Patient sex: M
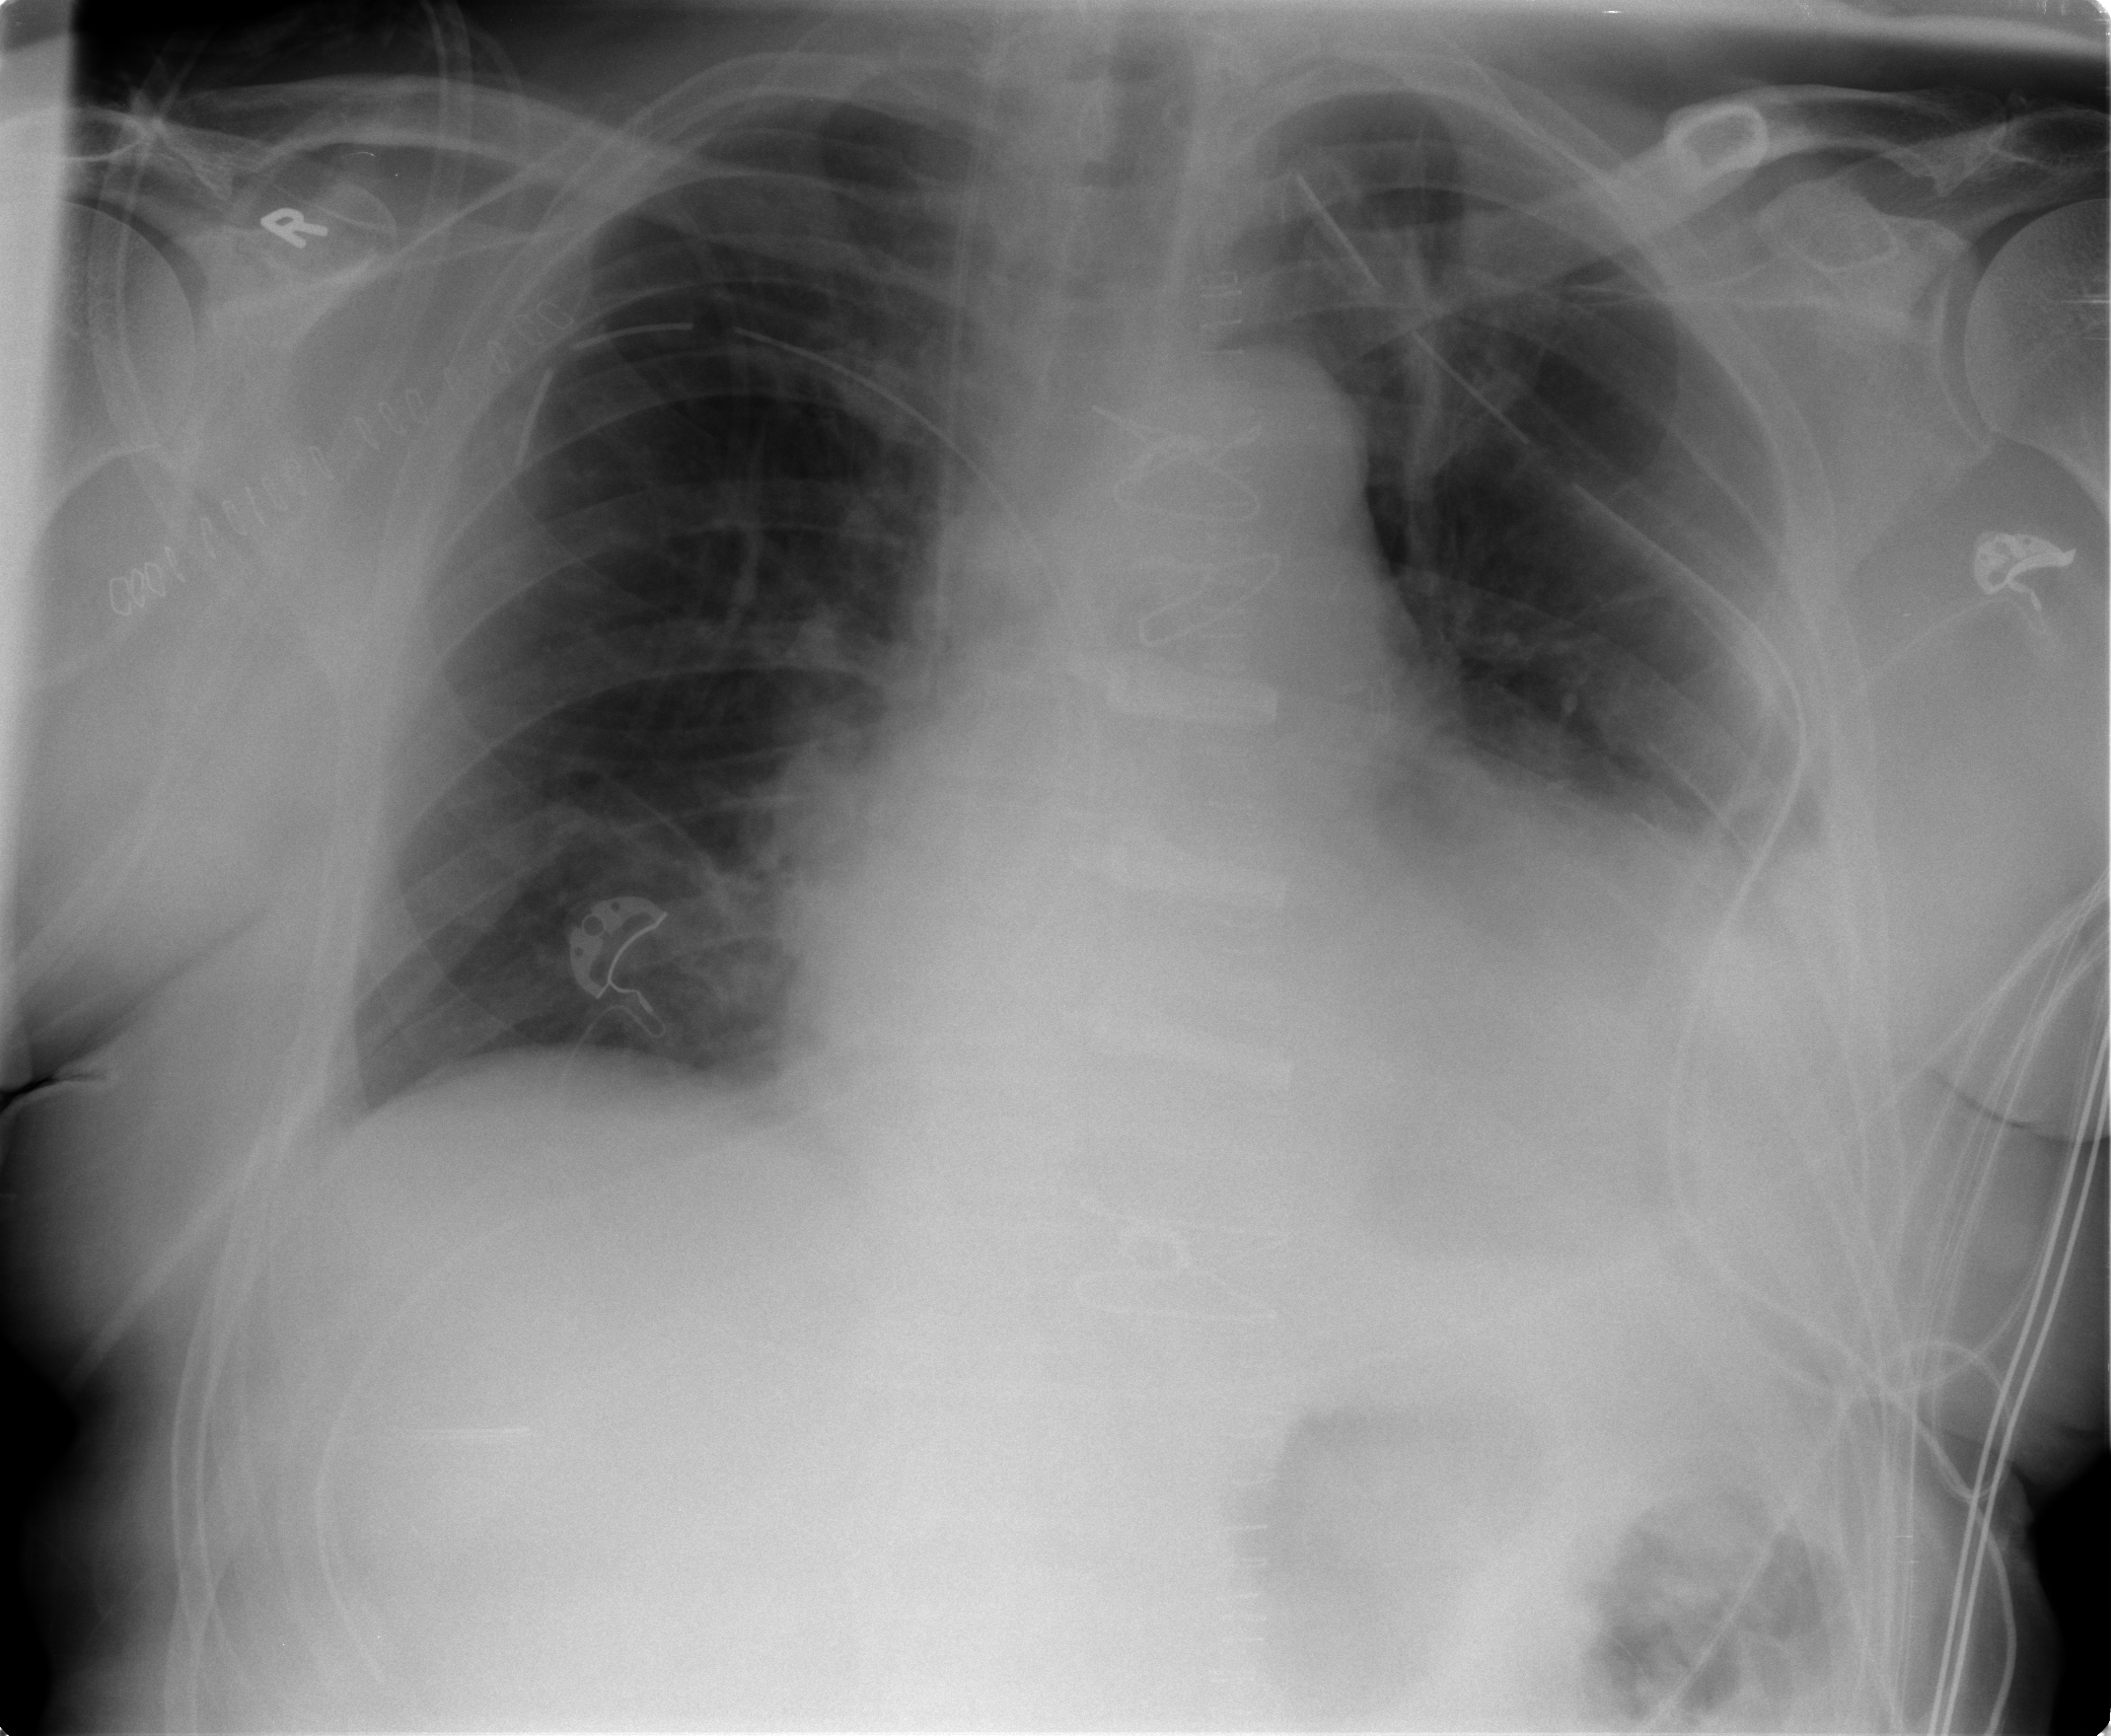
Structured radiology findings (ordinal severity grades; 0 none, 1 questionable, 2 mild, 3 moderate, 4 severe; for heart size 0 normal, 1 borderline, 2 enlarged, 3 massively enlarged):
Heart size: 2
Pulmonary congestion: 2
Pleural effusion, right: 2
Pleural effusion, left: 2
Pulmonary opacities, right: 0
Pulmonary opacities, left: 0
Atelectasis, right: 2
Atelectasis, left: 3